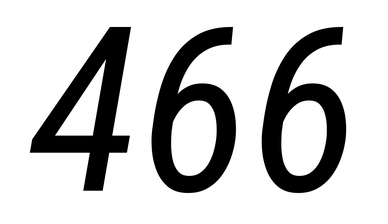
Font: Roboto-Italic_Condensed_Italic